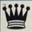
Piece: bQ